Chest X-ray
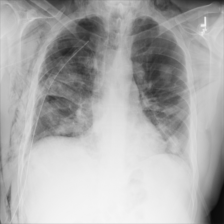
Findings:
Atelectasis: negative
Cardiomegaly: negative
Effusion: negative
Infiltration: negative
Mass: negative
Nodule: positive
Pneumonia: negative
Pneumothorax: positive
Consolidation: negative
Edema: negative
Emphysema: positive
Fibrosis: negative
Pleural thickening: negative
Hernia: negative